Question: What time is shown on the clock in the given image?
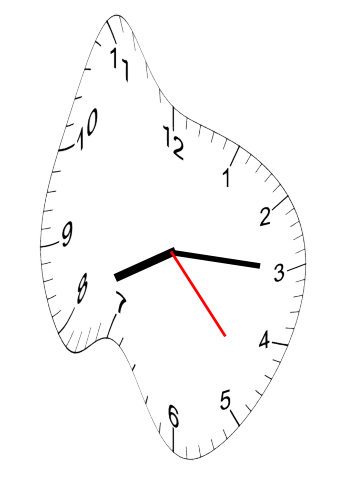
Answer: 08:15:23